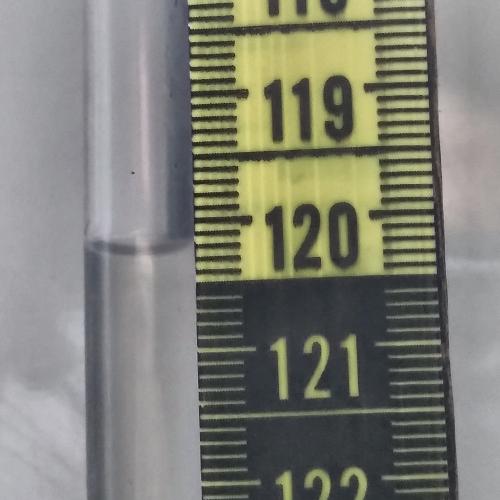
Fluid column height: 120.2 cm